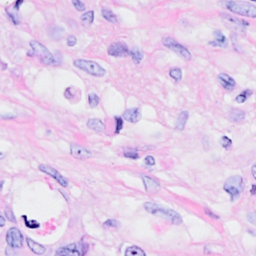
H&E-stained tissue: Breast